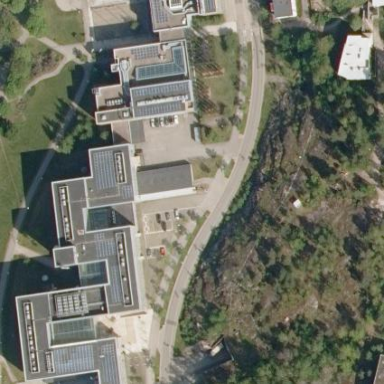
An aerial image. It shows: Government office located in public building.